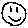
Label: smiley face